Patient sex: M
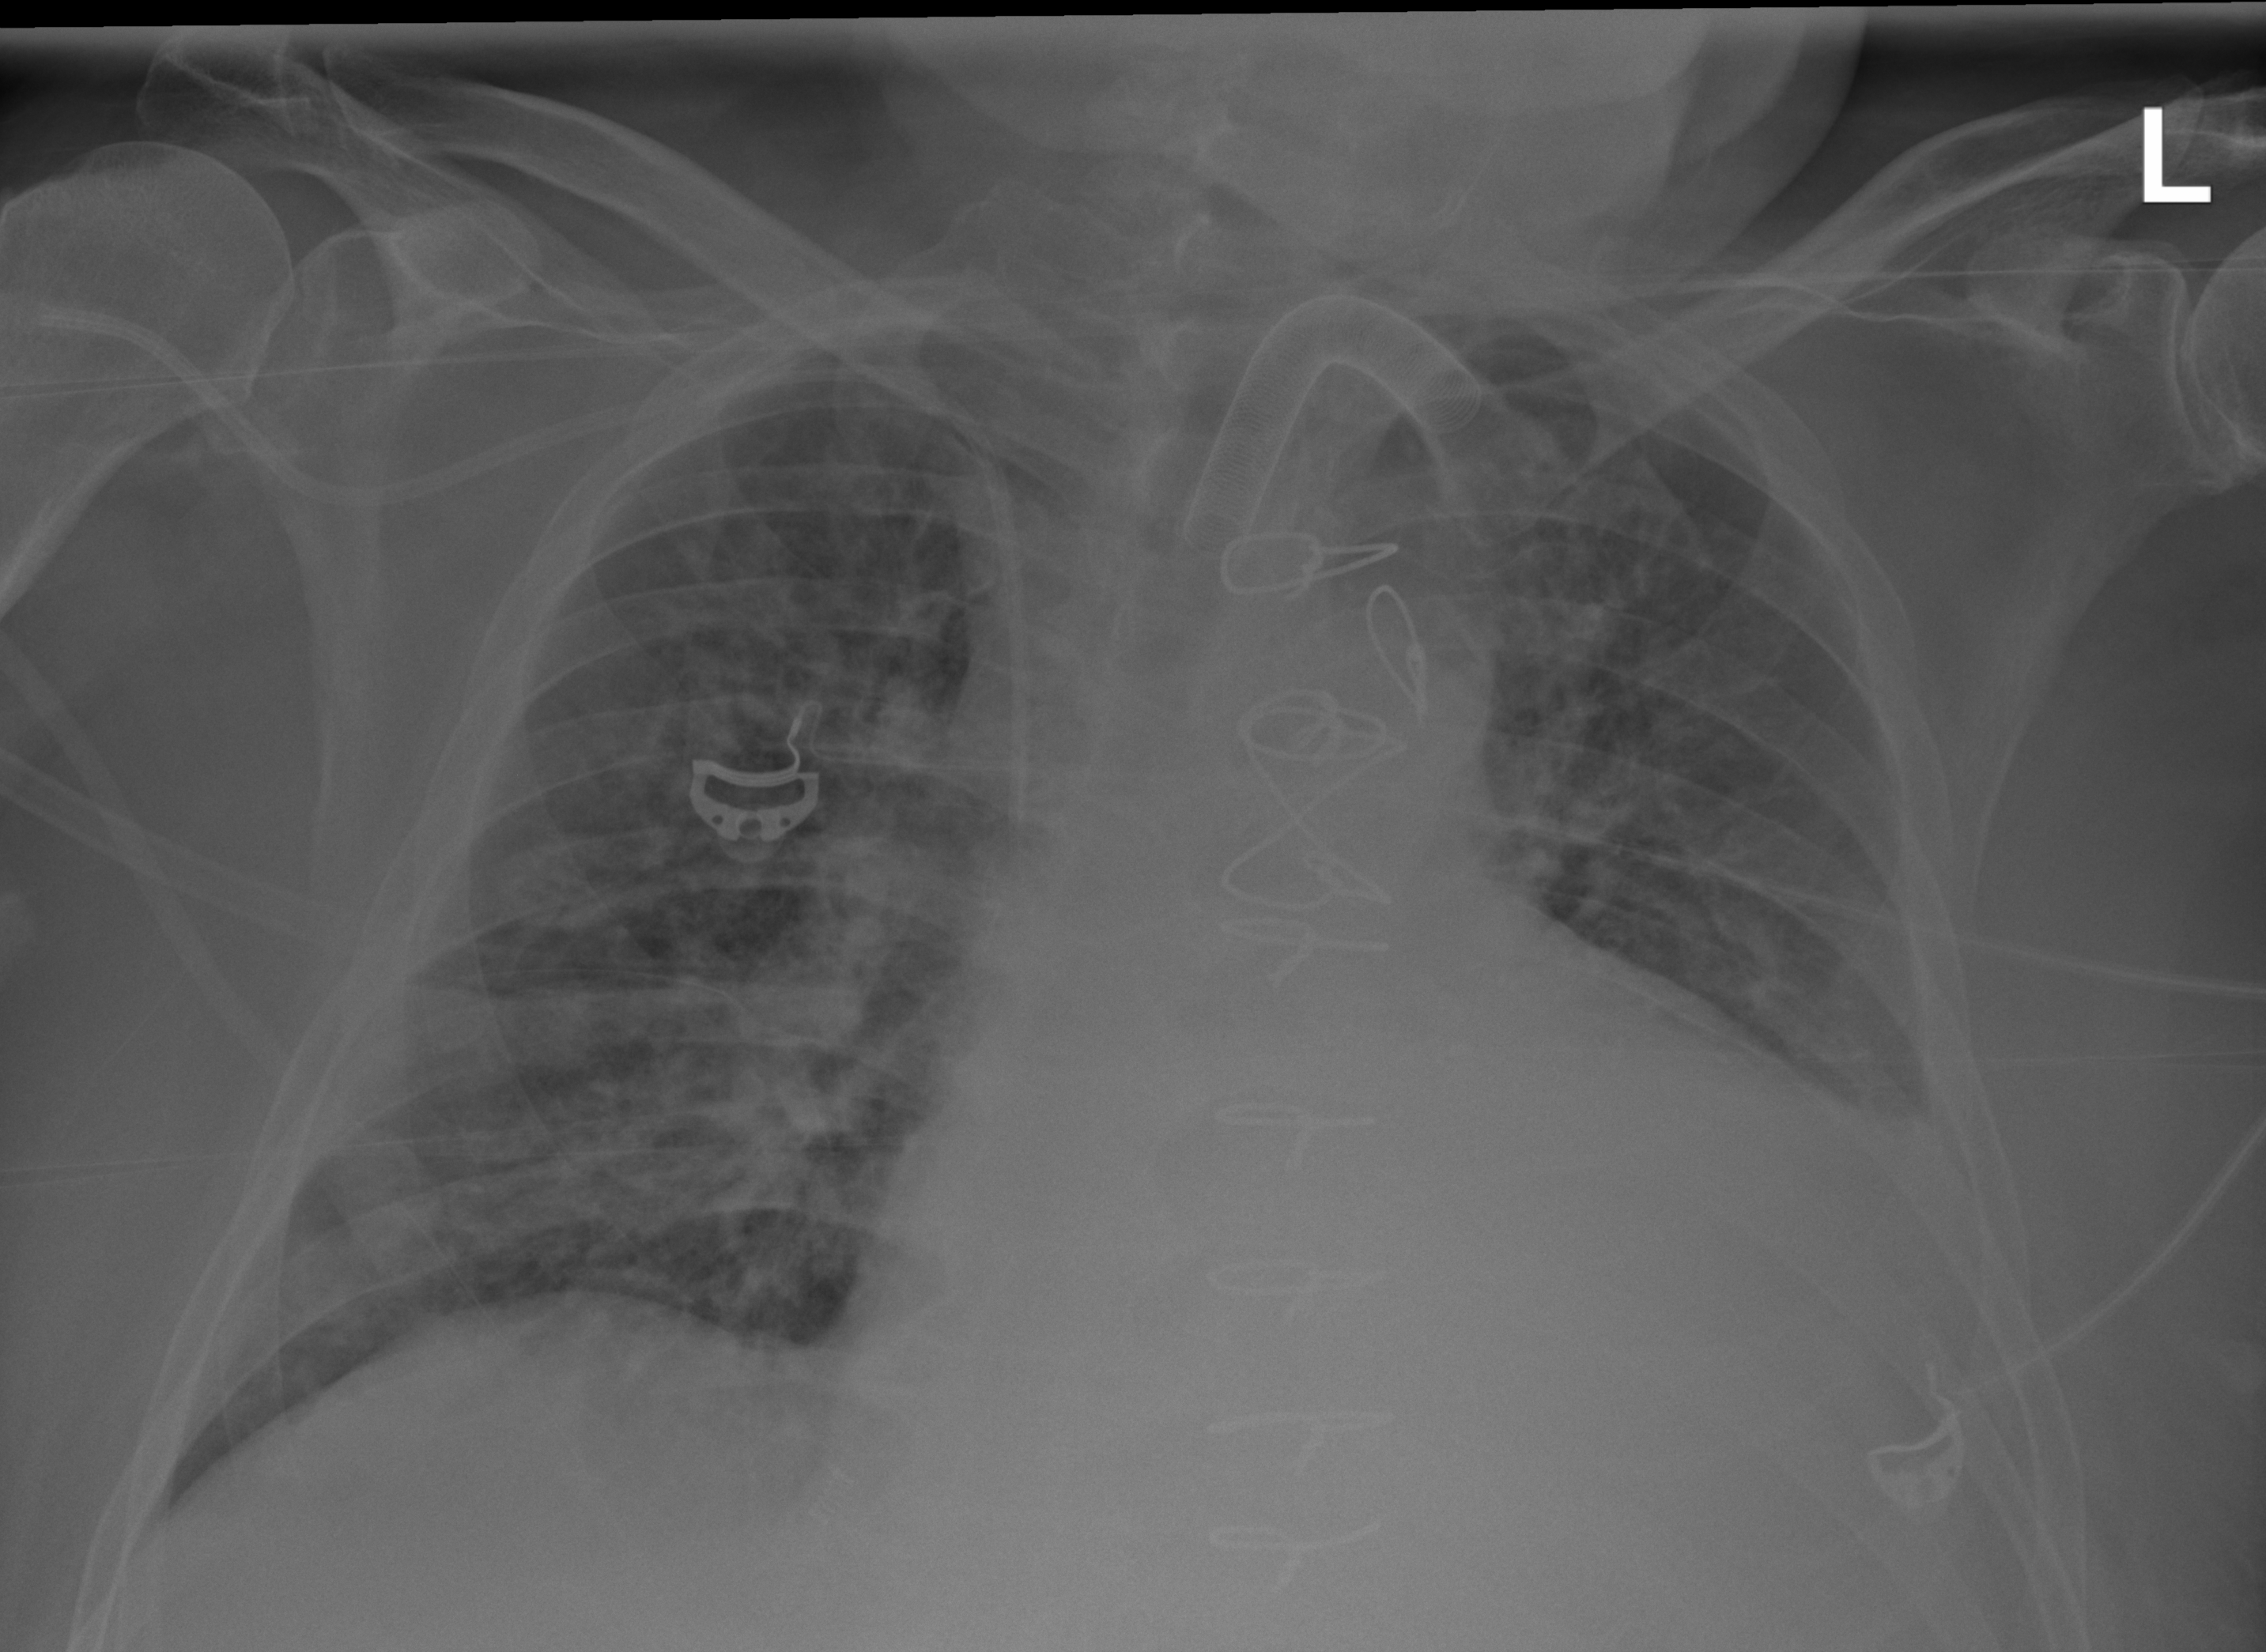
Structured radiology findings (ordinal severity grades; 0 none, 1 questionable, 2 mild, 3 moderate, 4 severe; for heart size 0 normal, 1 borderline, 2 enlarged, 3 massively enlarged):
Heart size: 2
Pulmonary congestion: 2
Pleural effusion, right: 0
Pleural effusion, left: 2
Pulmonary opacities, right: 2
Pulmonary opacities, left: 2
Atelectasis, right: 0
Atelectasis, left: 3